Interaction volume radius: 10 \u00c5
Interaction volume height: 35 \u00c5
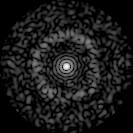
Disorder parameter: 0.8207